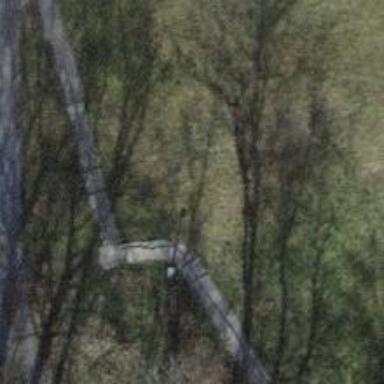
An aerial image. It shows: Set of steps on the road.